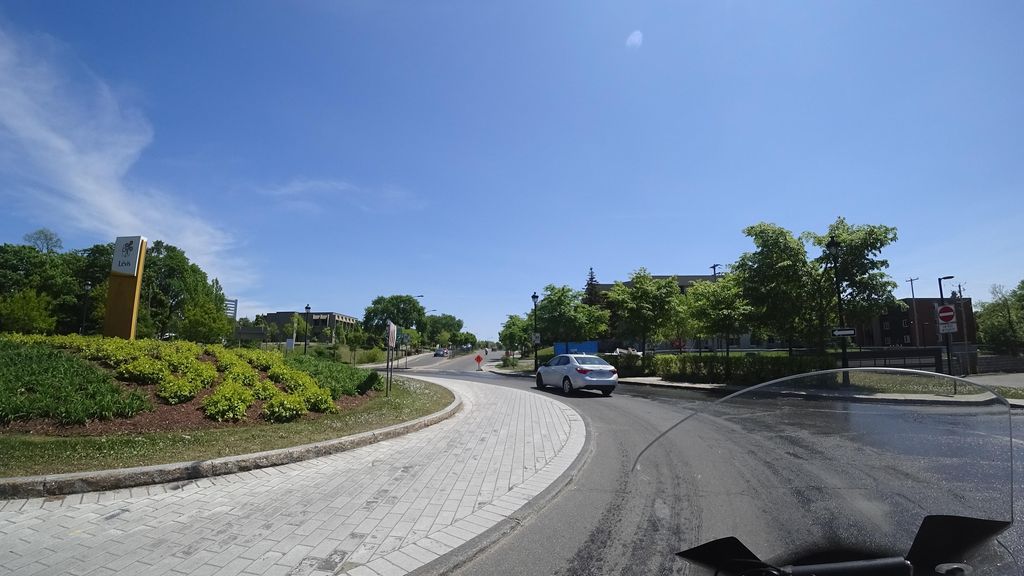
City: quebec_city